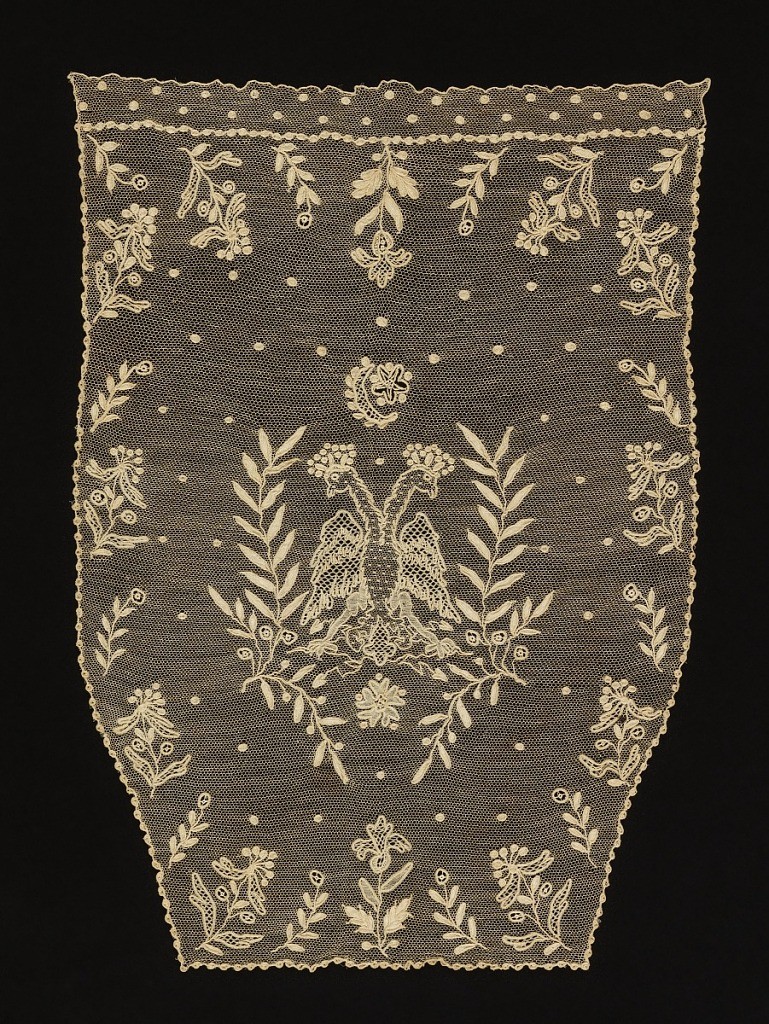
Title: Bag face
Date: ca. 1810
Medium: linen Technique: needle lace with a ground of loop and twist with a twist return
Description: Shield-shaped face of a bag, with a central figure of a double headed eagle flanked by olive branches and a border of floral branches.